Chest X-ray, AP view. Patient: 56 years old, sex F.
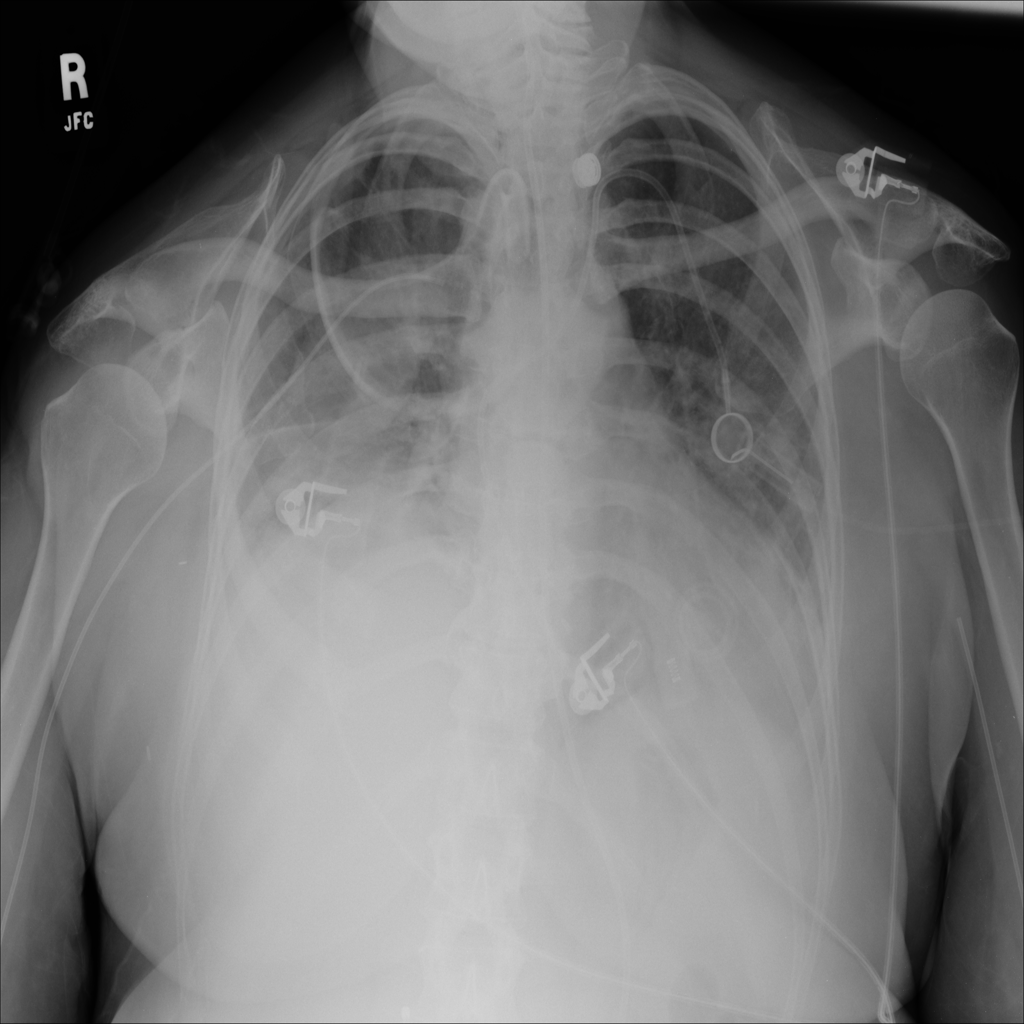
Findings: No Finding